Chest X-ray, PA view. Patient: 44 years old, sex M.
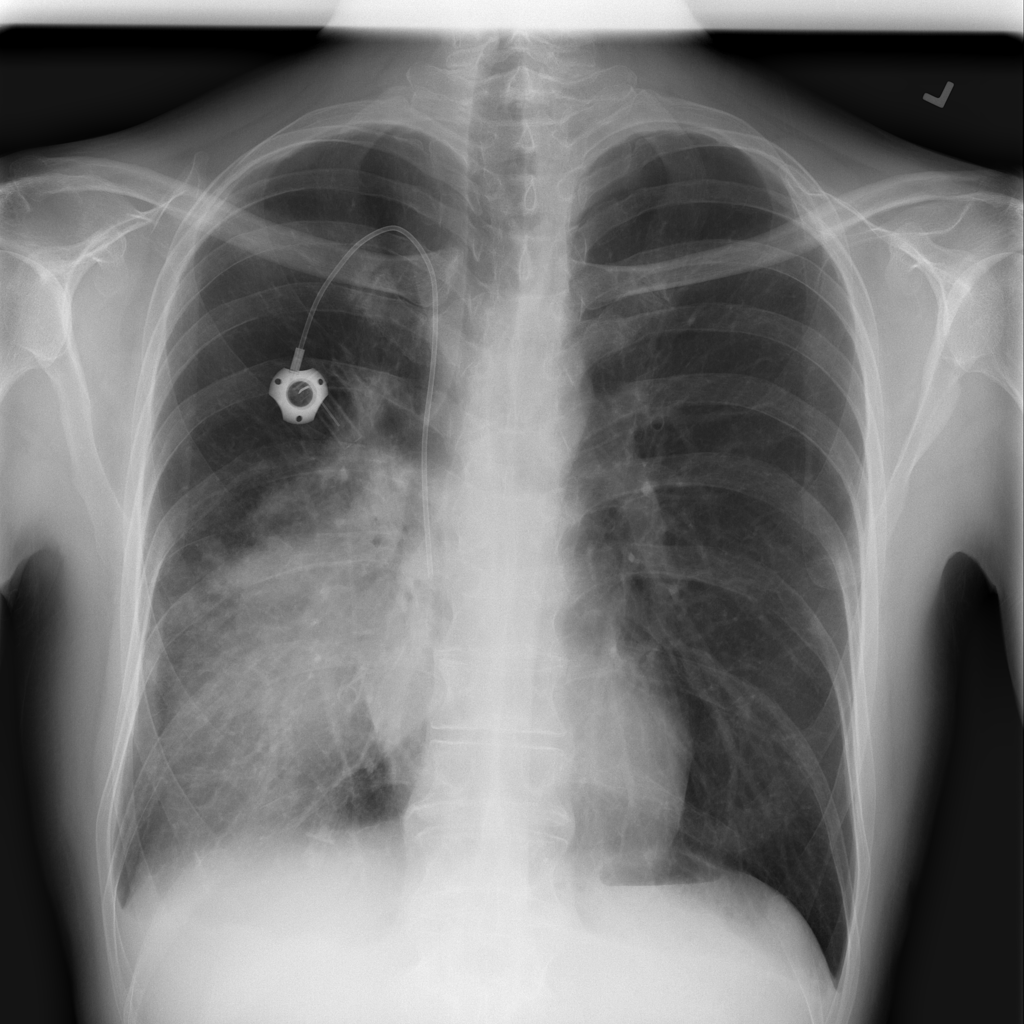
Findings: Consolidation, Infiltration, Pneumonia